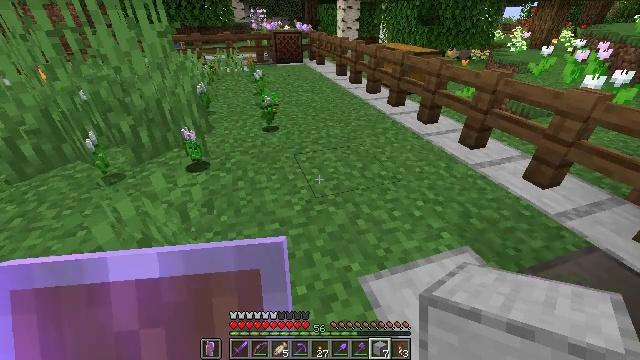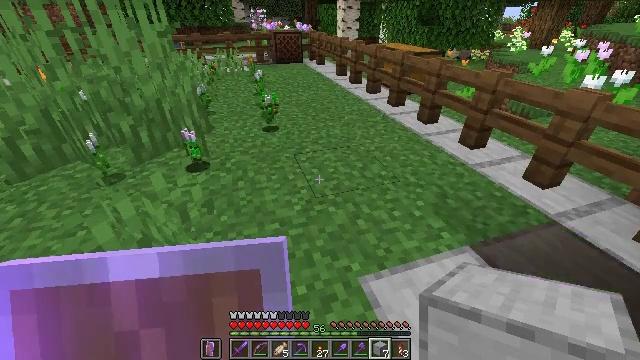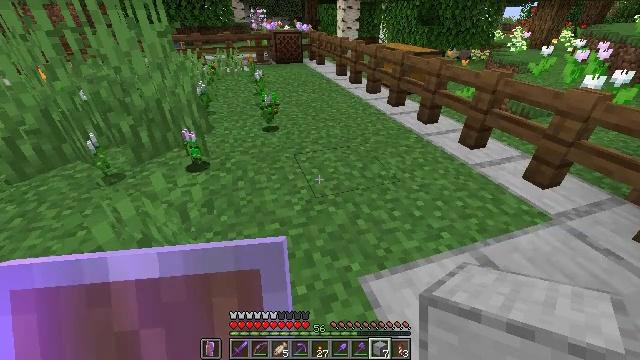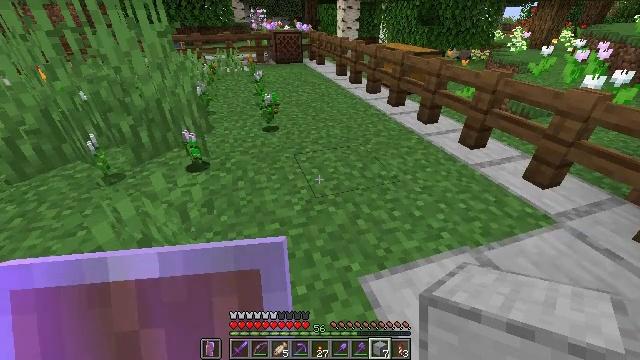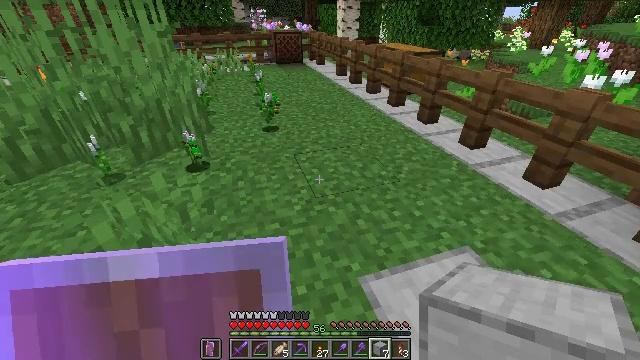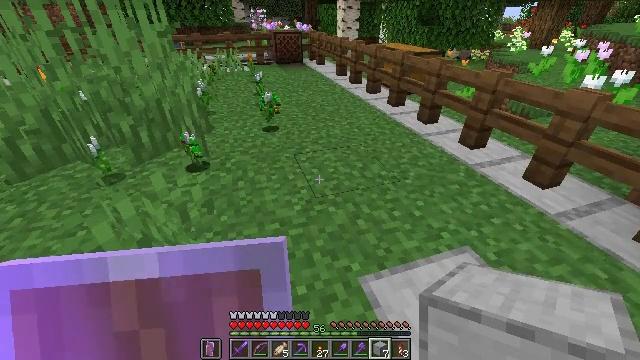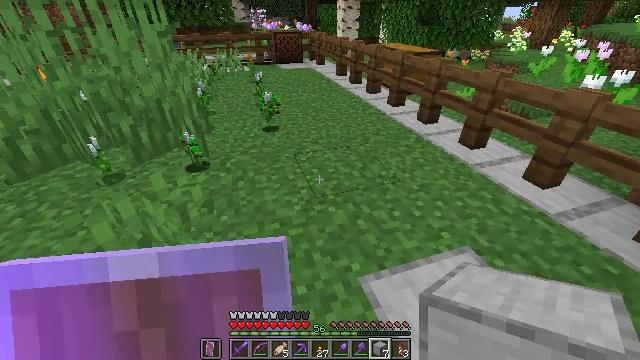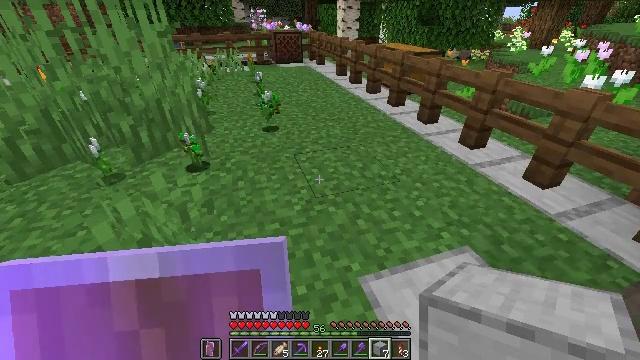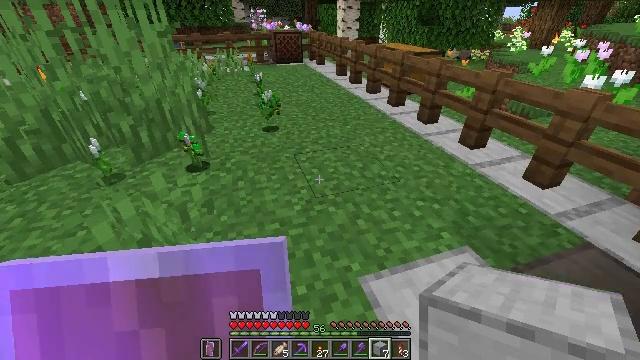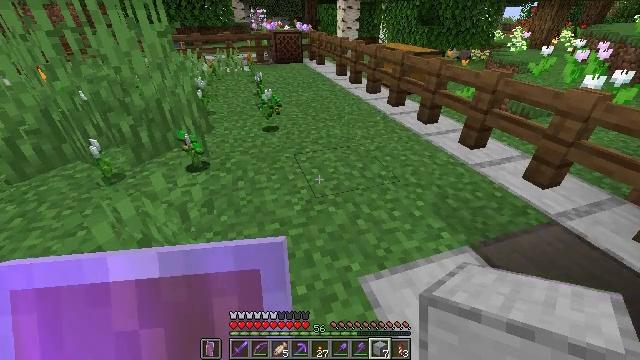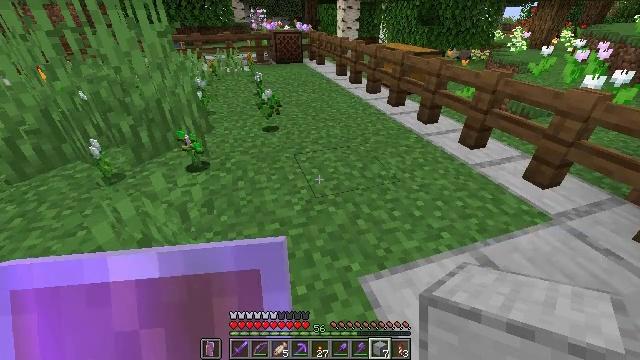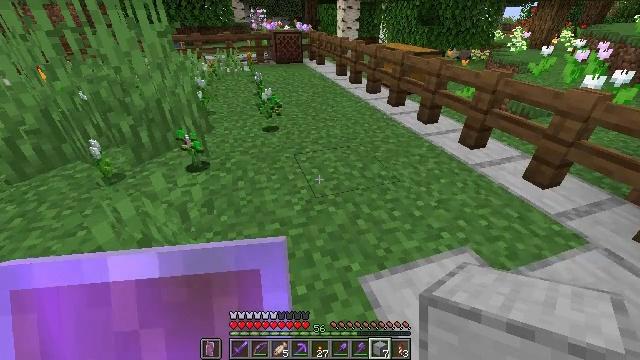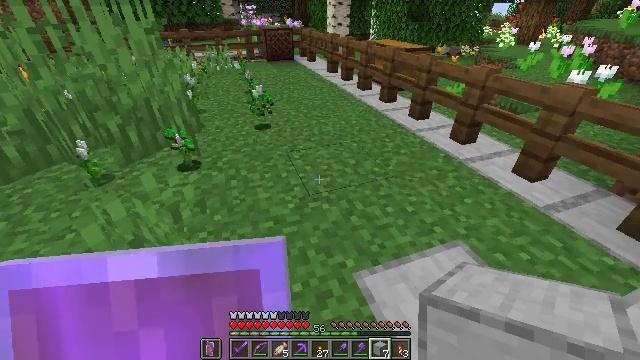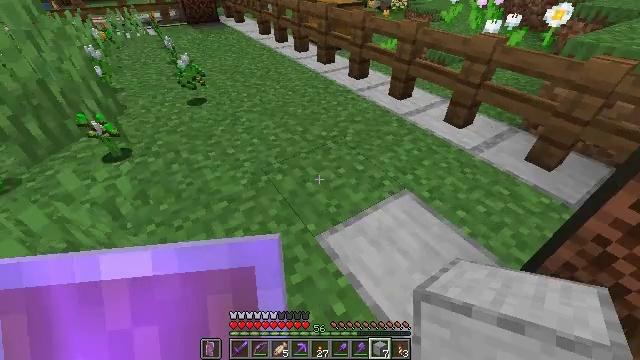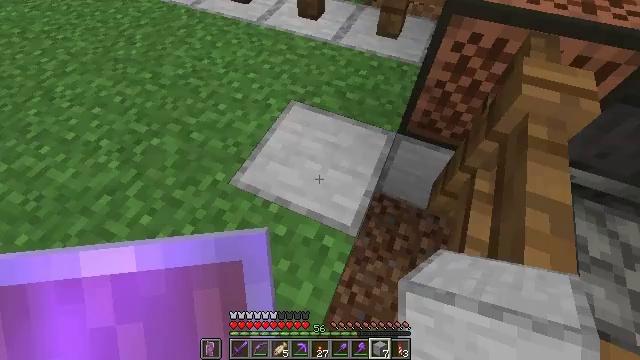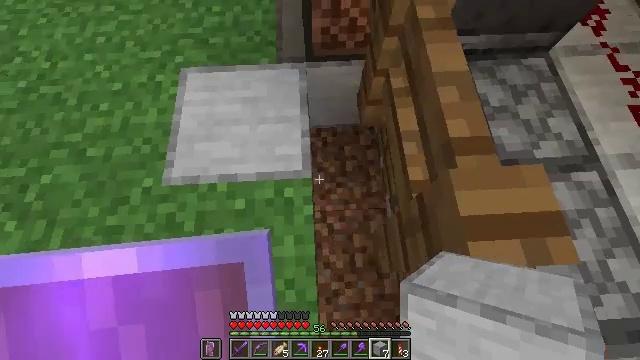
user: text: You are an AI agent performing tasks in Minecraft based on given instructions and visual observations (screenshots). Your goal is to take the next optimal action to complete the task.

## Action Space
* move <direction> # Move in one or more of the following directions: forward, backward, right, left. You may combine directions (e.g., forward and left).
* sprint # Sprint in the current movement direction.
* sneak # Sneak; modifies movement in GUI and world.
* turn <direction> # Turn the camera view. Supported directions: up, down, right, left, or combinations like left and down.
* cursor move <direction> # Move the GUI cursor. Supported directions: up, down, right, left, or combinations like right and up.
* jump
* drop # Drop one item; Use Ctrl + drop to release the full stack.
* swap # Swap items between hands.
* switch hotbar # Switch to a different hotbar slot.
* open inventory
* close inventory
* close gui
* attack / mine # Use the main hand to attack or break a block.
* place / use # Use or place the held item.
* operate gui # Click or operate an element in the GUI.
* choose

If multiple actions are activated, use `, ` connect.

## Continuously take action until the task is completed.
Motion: motion action
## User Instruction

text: Collect redstone wire by mining it.
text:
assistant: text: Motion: no_op
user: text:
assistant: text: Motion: no_op
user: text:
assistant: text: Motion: no_op
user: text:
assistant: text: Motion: no_op
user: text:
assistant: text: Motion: no_op
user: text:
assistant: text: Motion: no_op
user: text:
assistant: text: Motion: no_op
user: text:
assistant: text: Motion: no_op
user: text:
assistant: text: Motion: no_op
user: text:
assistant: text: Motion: no_op
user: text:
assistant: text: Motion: no_op
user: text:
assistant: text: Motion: turn right
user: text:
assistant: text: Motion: turn right and down
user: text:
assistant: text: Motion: turn right and down
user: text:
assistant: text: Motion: turn right and down
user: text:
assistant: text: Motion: turn right and down
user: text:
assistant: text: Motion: no_op
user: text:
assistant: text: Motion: no_op
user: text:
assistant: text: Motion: no_op
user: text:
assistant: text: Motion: no_op
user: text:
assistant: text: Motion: no_op
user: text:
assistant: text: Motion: turn left and up
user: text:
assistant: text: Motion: turn left
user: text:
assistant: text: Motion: turn left and up
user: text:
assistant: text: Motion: turn left and up
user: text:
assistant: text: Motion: turn left and up
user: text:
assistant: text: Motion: turn left and up
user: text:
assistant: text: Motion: turn left and up
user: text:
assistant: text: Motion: turn left and up
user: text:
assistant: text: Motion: no_op